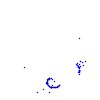
Particle: proton